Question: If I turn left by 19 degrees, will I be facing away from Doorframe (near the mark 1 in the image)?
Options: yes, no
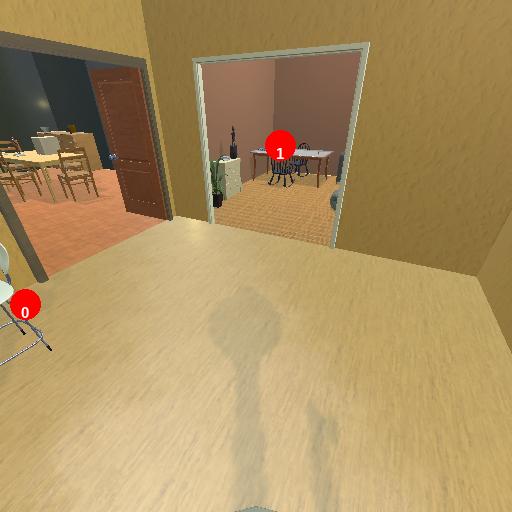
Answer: yes